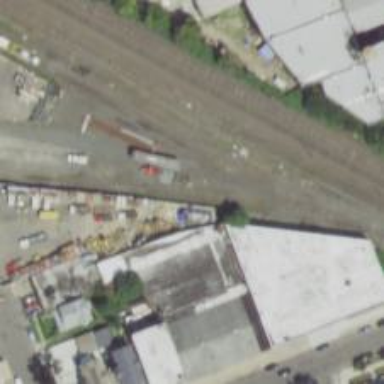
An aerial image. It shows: Railway yard in service.